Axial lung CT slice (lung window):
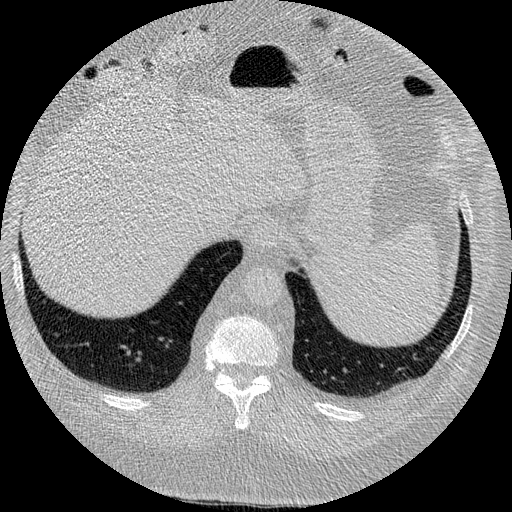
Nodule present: no